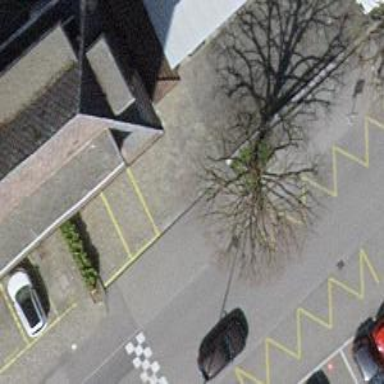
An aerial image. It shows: Bus stop with platform for public transport.